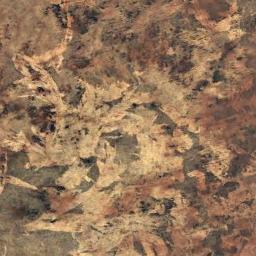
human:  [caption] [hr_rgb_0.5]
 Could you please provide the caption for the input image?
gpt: This is a yellow desert with brown gullys .

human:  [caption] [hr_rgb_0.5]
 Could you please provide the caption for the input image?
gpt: There is a clump of trees in this orange desert .

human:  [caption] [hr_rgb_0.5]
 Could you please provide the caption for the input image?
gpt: The yellow desert is next to the bare land .

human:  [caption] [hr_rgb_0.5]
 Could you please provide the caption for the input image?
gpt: The desert has yellow soil and some small hills .

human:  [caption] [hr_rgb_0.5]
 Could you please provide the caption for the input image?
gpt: A brown desert covered with bare land and rocks .